高二 · 组合几何学
17. (2014 新课标 I ) 如图, 为测量山高 $M N$, 选择 $A$ 和另一座山的山顶 $C$ 为测量观测点. 从 $A$ 点测得 $M$

点的仰角 $\angle M A N=60^{\circ}, C$ 点的仰角 $\angle C A B=45^{\circ}$ 以及 $\angle M A C=75^{\circ}$; 从 $C$ 点测得 $\angle M C A=60^{\circ}$. 已知

山高 $B C=100 m ，$ 则山高 $M N=$ $m$.

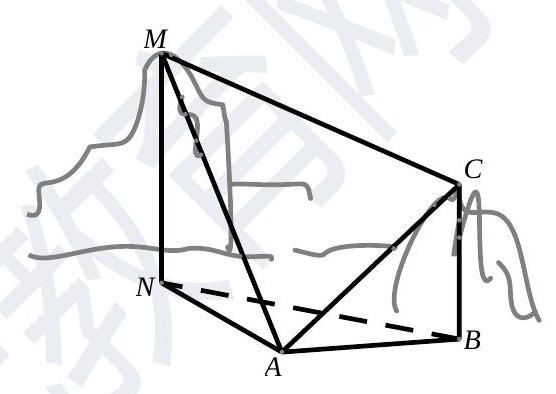
答案: 150
解析: 在三角形 $A B C$ 中, $A C=100 \sqrt{2}$, 在三角形 $M A C$ 中, $\frac{M A}{\sin 60^{\circ}}=\frac{A C}{\sin 45^{\circ}}$, 解得

$$
M A=100 \sqrt{3}
$$

在三角形 $M N A$ 中, $\frac{M N}{100 \sqrt{3}}=\sin 60^{\circ}=\frac{\sqrt{3}}{2}$, 故 $M N=150$.